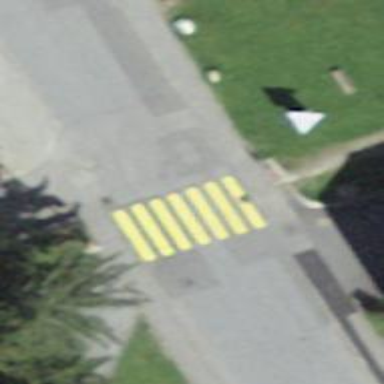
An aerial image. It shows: Uncontrolled zebra crossing on the road.